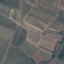
Land use / land cover class: PermanentCrop